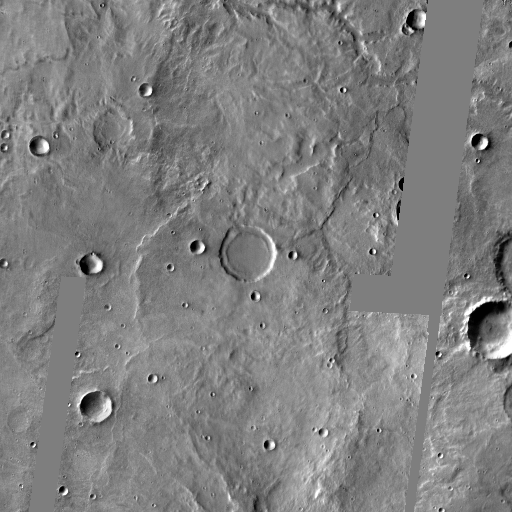
Crater classes present: Background, Other, Buried